Question: I'M GOING TO ASK THIS FOR THE SECOND TIME. I'M GOING TO MAKE IT CLEAR SO YOU CAN HELP ME :) Okay let's start.
I have a Registration Process. I split the process into two page. The first page is for "Personal Information" only. Then when i click the next button the next page will appear (postbackURL) This page is for "Upload Photo" page. They work fine! the data and the image are displayed on my gridview control. But my problem is here: As you can see in the figure below. The data are populated in two rows! I want them to appear in only single row! I think the problem is THE DATABASE FROM PAGE 1 IS NOT CONTINUING. THAT'S WHY WHEN I UPLOAD AN IMAGE IN PAGE 2 THE DATABASE WILL CREATE ANOTHER RECORD. hmmm...what's the problem :) I don't know how to do it. Please help!
THE DATA SHOWN IN THE TABLE BELOW ARE ONLY DUMMY. PLEASE DON'T TAKE IT SERIOUSLY.

Here's the code for INSERT/UPDATE for PersonalINFO.aspx page:
'''
<asp:AccessDataSource runat="server" ID="AccessDataSource1" DeleteCommand="DELETE FROM [PendingRecords] WHERE [ID] = ?" InsertCommand="INSERT INTO [PendingRecords] ([Username], [Password], [FirstName], [LastName], [MiddleName], [Address], [Gender], [ContactNumber], [PlateNumber], [Color], [Brand], [LiscensedNumber]) VALUES (?, ?, ?, ?, ?, ?, ?, ?, ?, ?, ?, ?)" UpdateCommand="UPDATE [PendingRecords] SET [Username] = ?, [Password] = ?, [FirstName] = ?, [LastName] = ?, [MiddleName] = ?, [Address] = ?, [Gender] = ?, [ContactNumber] = ?, [PlateNumber] = ?, [Color] = ?, [Brand] = ?, [LiscensedNumber] = ? WHERE [ID] = ?" DataFile="_private/records.mdb" SelectCommand="SELECT * FROM [PendingRecords]">
<DeleteParameters>
<asp:parameter Name="ID" Type="Int32" />
</DeleteParameters>
<UpdateParameters>
<asp:parameter Name="Username" Type="String" />
<asp:parameter Name="Password" Type="String" />
<asp:parameter Name="FirstName" Type="String" />
<asp:parameter Name="LastName" Type="String" />
<asp:parameter Name="MiddleName" Type="String" />
<asp:parameter Name="Address" Type="String" />
<asp:parameter Name="Gender" Type="String" />
<asp:parameter Name="ContactNumber" Type="String" />
<asp:parameter Name="PlateNumber" Type="String" />
<asp:parameter Name="Color" Type="String" />
<asp:parameter Name="Brand" Type="String" />
<asp:parameter Name="LiscensedNumber" Type="String" />
<asp:parameter Name="ID" Type="Int32" />
</UpdateParameters>
<InsertParameters>
<asp:parameter Name="Username" Type="String" />
<asp:parameter Name="Password" Type="String" />
<asp:parameter Name="FirstName" Type="String" />
<asp:parameter Name="LastName" Type="String" />
<asp:parameter Name="MiddleName" Type="String" />
<asp:parameter Name="Address" Type="String" />
<asp:parameter Name="Gender" Type="String" />
<asp:parameter Name="ContactNumber" Type="String" />
<asp:parameter Name="PlateNumber" Type="String" />
<asp:parameter Name="Color" Type="String" />
<asp:parameter Name="Brand" Type="String" />
<asp:parameter Name="LiscensedNumber" Type="String" />
</InsertParameters>
</asp:AccessDataSource>
'''
Here's the code for btnUpload_Click in UploadPhoto.aspx page:
'''
<script runat="server" type="text/c#">
protected void btnUpload_Click(object sender, EventArgs e)
{
{
byte[] imageSize = new byte
[FileUpload1.PostedFile.ContentLength];
HttpPostedFile uploadedImage = FileUpload1.PostedFile;
uploadedImage.InputStream.Read
(imageSize, 0, (int)FileUpload1.PostedFile.ContentLength);
// Create SQL Connection
OleDbConnection con = new OleDbConnection();
con.ConnectionString = ConfigurationManager.ConnectionStrings["recordsConnectionString12"].ConnectionString;
// Create SQL Command
OleDbCommand cmd = new OleDbCommand();
cmd.CommandText = "INSERT INTO PendingRecords([Image])" + " VALUES (@Image)";
cmd.CommandType = CommandType.Text;
cmd.Connection = con;
OleDbParameter UploadedImage = new OleDbParameter
("@Image", OleDbType.VarBinary, imageSize.Length);
UploadedImage.Value = imageSize;
cmd.Parameters.Add(UploadedImage);
con.Open();
cmd.ExecuteNonQuery();
GridView1.DataSourceID = "";
GridView1.DataSource = SqlDataSource1;
GridView1.DataBind();
con.Close();
}
}
</script>
'''
UploadPhoto.aspx page DATASOURCE CODE:
'''
<asp:SqlDataSource runat="server" id="SqlDataSource1" ProviderName="<%$ ConnectionStrings:recordsConnectionString12.ProviderName %>" ConnectionString="<%$ ConnectionStrings:recordsConnectionString12 %>" SelectCommand="SELECT * FROM [PendingRecords]" DeleteCommand="DELETE FROM [PendingRecords] WHERE [ID] = ?" InsertCommand="INSERT INTO [PendingRecords] ([Username], [Password], [FirstName], [LastName], [MiddleName], [Address], [Gender], [ContactNumber], [PlateNumber], [Color], [Brand], [LiscensedNumber]) VALUES (?, ?, ?, ?, ?, ?, ?, ?, ?, ?, ?, ?)" UpdateCommand="UPDATE [PendingRecords] SET [Username] = ?, [Password] = ?, [FirstName] = ?, [LastName] = ?, [MiddleName] = ?, [Address] = ?, [Gender] = ?, [ContactNumber] = ?, [PlateNumber] = ?, [Color] = ?, [Brand] = ?, [LiscensedNumber] = ? WHERE [ID] = ?">
<DeleteParameters>
<asp:parameter Name="ID" Type="Int32" />
</DeleteParameters>
<UpdateParameters>
<asp:parameter Name="Username" Type="String" />
<asp:parameter Name="Password" Type="String" />
<asp:parameter Name="FirstName" Type="String" />
<asp:parameter Name="LastName" Type="String" />
<asp:parameter Name="MiddleName" Type="String" />
<asp:parameter Name="Address" Type="String" />
<asp:parameter Name="Gender" Type="String" />
<asp:parameter Name="ContactNumber" Type="String" />
<asp:parameter Name="PlateNumber" Type="String" />
<asp:parameter Name="Color" Type="String" />
<asp:parameter Name="Brand" Type="String" />
<asp:parameter Name="LiscensedNumber" Type="String" />
<asp:parameter Name="ID" Type="Int32" />
</UpdateParameters>
<InsertParameters>
<asp:parameter Name="Username" Type="String" />
<asp:parameter Name="Password" Type="String" />
<asp:parameter Name="FirstName" Type="String" />
<asp:parameter Name="LastName" Type="String" />
<asp:parameter Name="MiddleName" Type="String" />
<asp:parameter Name="Address" Type="String" />
<asp:parameter Name="Gender" Type="String" />
<asp:parameter Name="ContactNumber" Type="String" />
<asp:parameter Name="PlateNumber" Type="String" />
<asp:parameter Name="Color" Type="String" />
<asp:parameter Name="Brand" Type="String" />
<asp:parameter Name="LiscensedNumber" Type="String" />
</InsertParameters>
</asp:SqlDataSource>
'''
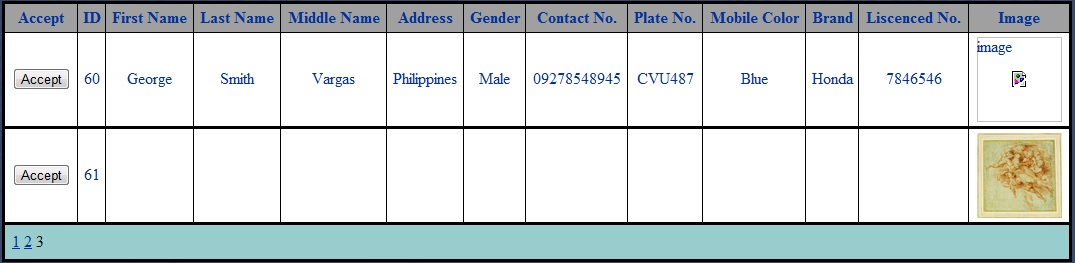
Answer: You will need to pass the ID from personal info page to the Upload page (probably via query string).
And then the query for your image update should be and UPDATE query, see below.
'''
cmd.CommandText = "UPDATE PendingRecords SET [Image] = @Image WHERE ID = @ID";
'''
You'll now pass in the ID parameter as needed.
If the parameter is in the query string ( /UploadPhoto.aspx?id=60 )
'''
OleDbParameter UploadedImage = new OleDbParameter
("@Image", OleDbType.VarBinary, imageSize.Length);
UploadedImage.Value = imageSize;
cmd.Parameters.Add(UploadedImage);
OleDbParameter IdParameter = new OleDbParameter("@ID", Request.QueryString["id"]);
cmd.Parameters.Add(IdParameter);
'''